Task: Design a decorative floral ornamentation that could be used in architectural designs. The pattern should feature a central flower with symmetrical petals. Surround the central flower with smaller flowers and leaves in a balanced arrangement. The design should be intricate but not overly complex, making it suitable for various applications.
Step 1495:
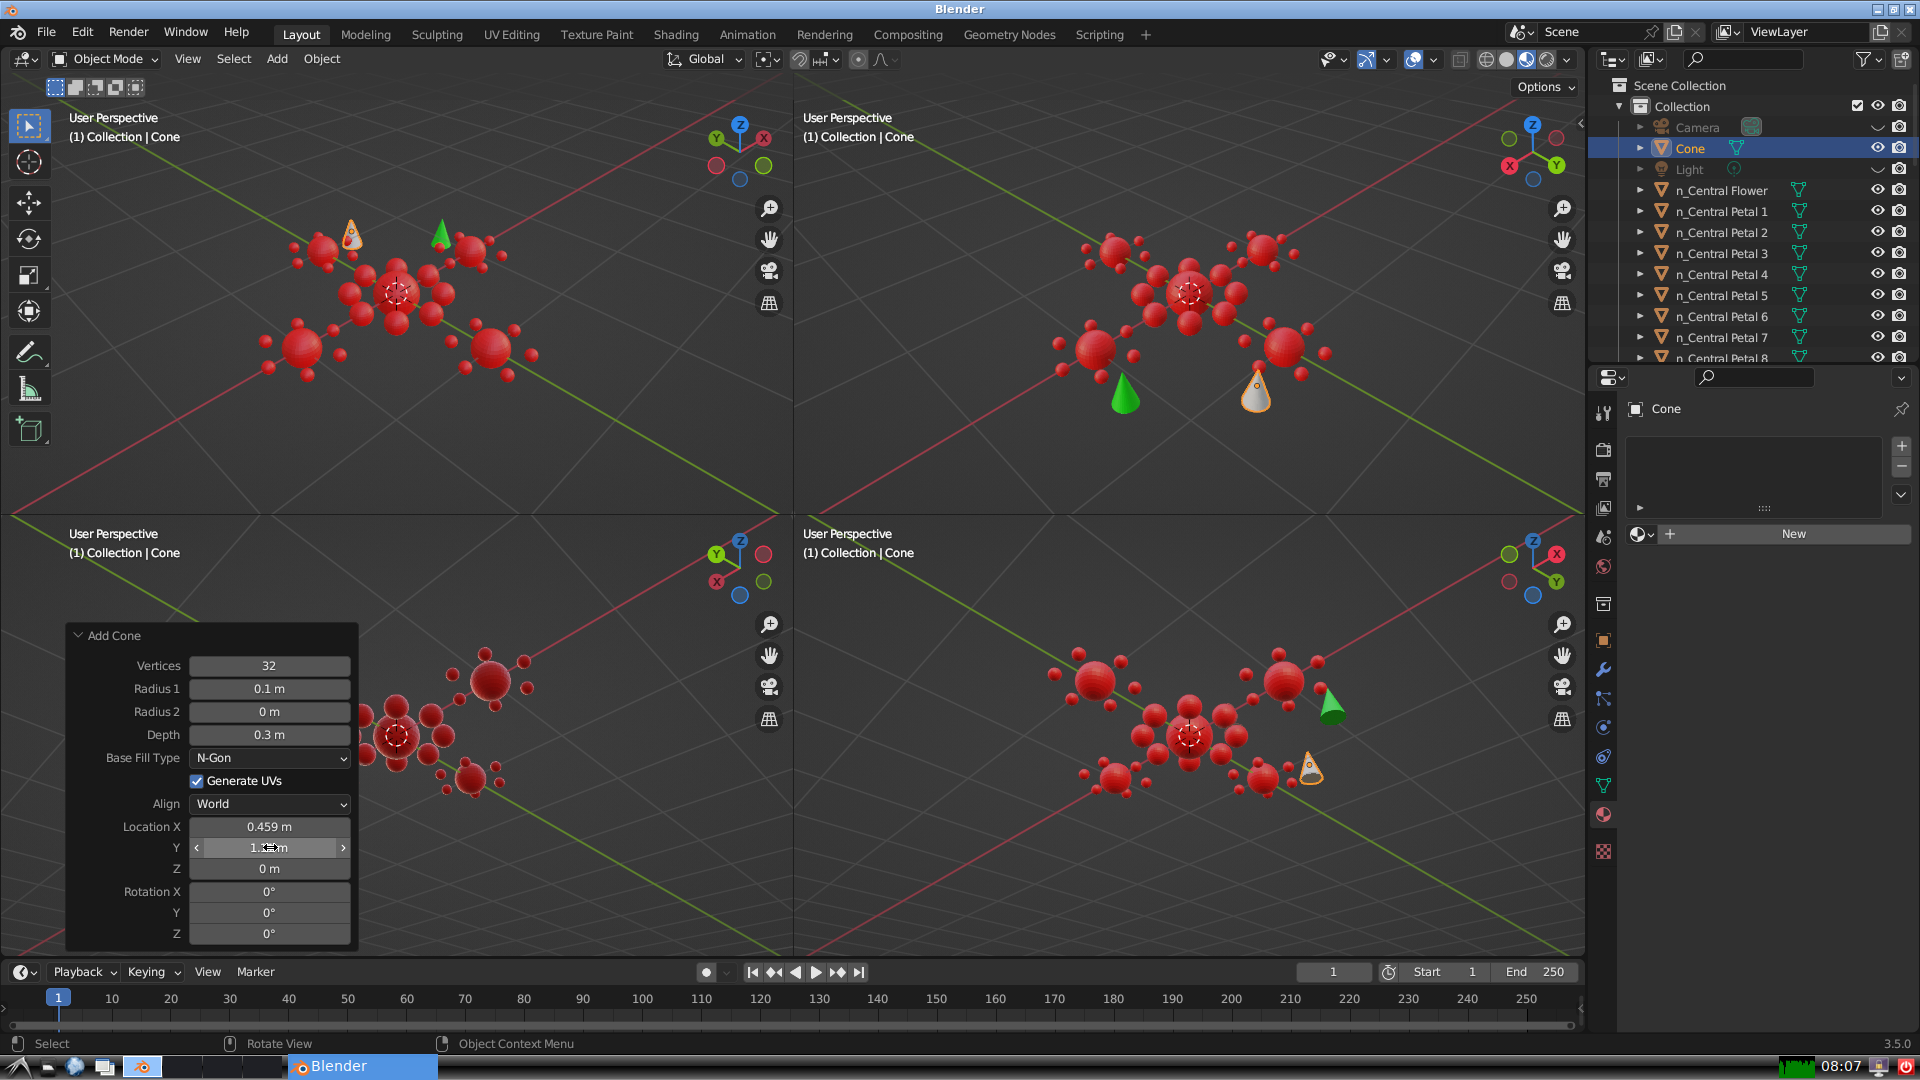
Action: {"mouse_move": [270, 869]}